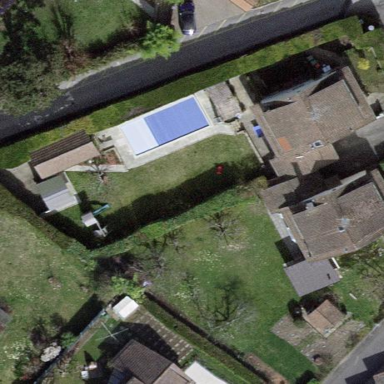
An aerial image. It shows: Garden enclosed by fence.